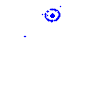
Particle: pion